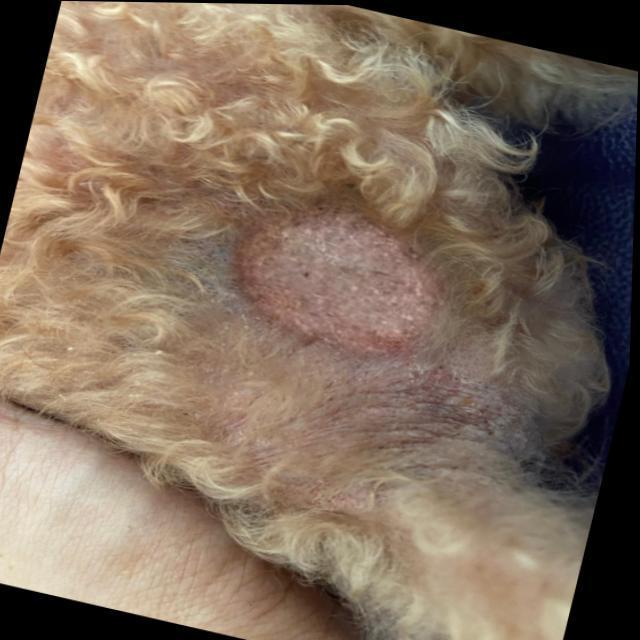
Canine ringworm (Dermatophytosis) — fungal infection caused by Microsporum or Trichophyton. Presents with circular alopecia, scaling, crusting, and broken hairs.